Field crop: maize
Growth stage: 1
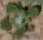
Species: chenopodium